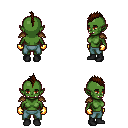
a pixel art fantasy rpg character, female body template, orc, green skin, leather shoulder armor, teal pants, brown mohawk hairstyle, gold gloves, black shoes, four views (front, back, left, right), 2x2 character sprite sheet, small pixel art, hard edges, no anti-aliasing